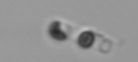
Label: Skeletonema